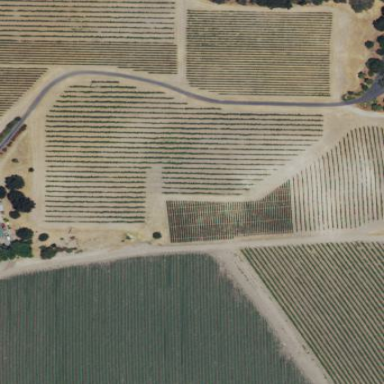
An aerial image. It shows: Vineyard where grapes are grown.